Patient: sex M, age 29
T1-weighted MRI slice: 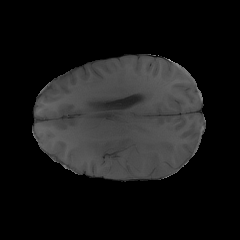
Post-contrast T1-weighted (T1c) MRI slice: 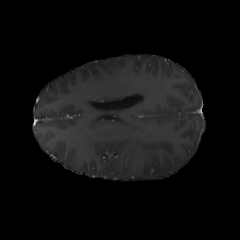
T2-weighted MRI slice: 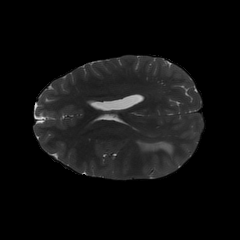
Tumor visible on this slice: yes
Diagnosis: Astrocytoma, IDH-mutant
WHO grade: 4